Aerial crown-view tile of a tropical tree (Barro Colorado Island, Panama), acquired 20250512:
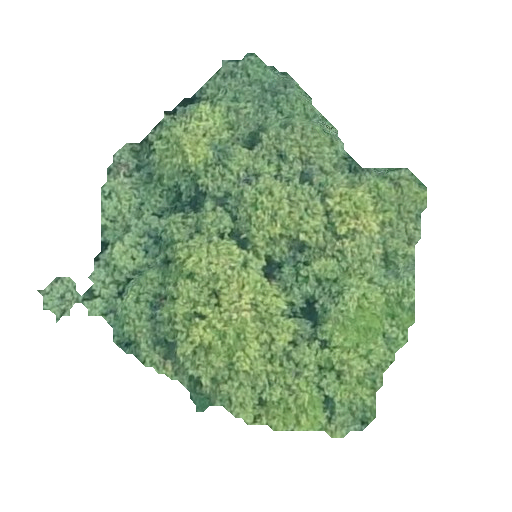
Species: Trichilia tuberculata
GBIF accepted scientific name: Trichilia tuberculata
Crown area: 130.857 m²